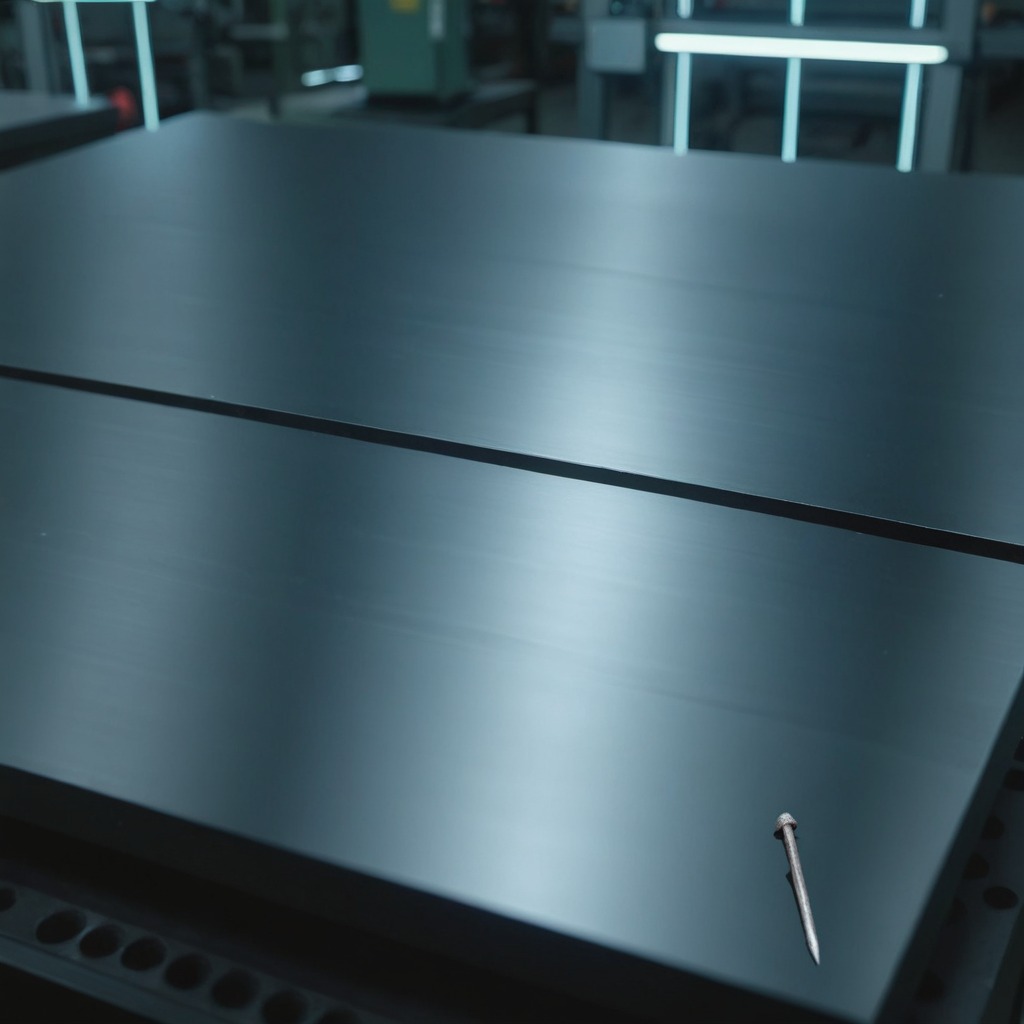
A nail is lying on the metal table.